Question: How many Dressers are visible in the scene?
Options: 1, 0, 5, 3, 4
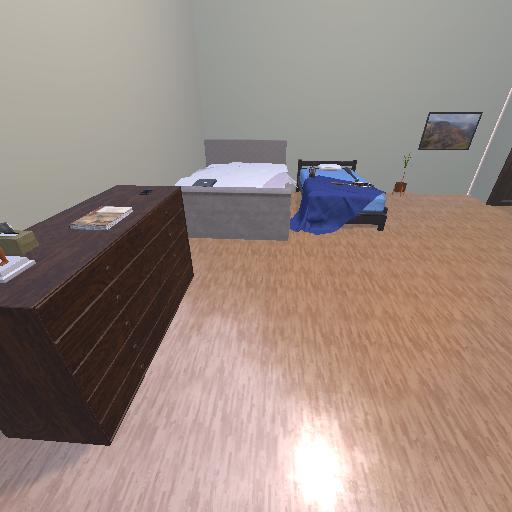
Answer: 1